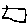
Label: square